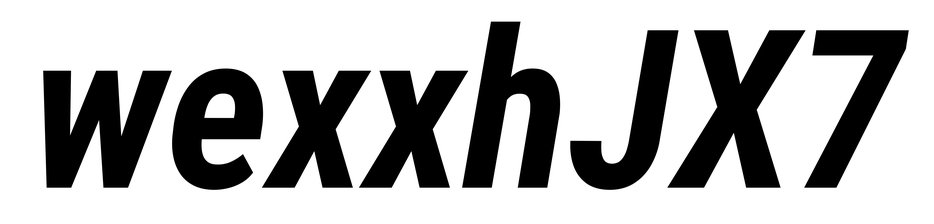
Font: Roboto-Italic_Condensed_Bold_Italic